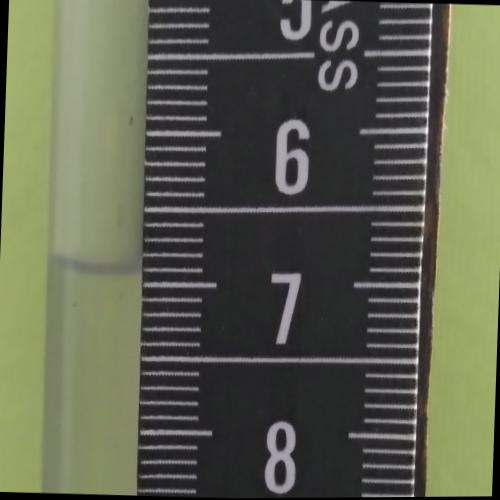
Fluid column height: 6.9 cm